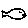
Label: fish